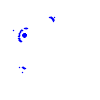
Particle: kaon